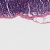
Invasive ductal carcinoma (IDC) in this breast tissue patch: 0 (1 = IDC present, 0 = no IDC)